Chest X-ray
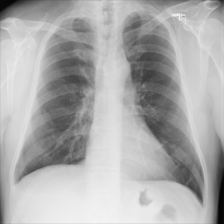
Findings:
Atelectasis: negative
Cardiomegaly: negative
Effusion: negative
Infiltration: negative
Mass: negative
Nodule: negative
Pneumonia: negative
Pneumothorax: negative
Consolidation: negative
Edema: negative
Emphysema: negative
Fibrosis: negative
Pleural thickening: negative
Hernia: negative